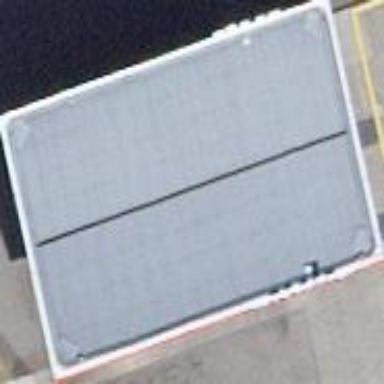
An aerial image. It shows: Fuel station with roof.